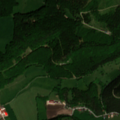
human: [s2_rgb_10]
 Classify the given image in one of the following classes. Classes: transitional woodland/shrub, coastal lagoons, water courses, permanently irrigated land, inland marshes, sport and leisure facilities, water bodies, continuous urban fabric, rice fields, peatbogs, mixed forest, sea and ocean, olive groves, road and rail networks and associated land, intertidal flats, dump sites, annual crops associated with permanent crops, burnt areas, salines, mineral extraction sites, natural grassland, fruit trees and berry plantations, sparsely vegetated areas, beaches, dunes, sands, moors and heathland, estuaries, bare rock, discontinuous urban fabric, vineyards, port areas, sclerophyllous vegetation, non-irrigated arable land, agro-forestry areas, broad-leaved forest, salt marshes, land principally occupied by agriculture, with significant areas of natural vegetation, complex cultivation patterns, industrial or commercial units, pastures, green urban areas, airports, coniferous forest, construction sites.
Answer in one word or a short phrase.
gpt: pastures, complex cultivation patterns, broad-leaved forest, mixed forest